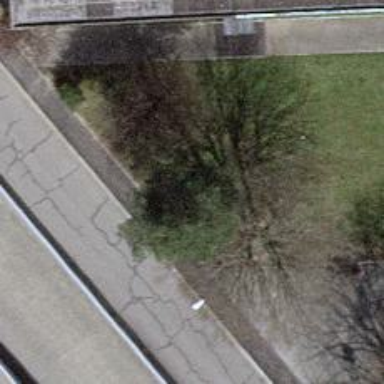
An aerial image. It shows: Evergreen needle-leaved tree.